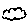
Label: cloud